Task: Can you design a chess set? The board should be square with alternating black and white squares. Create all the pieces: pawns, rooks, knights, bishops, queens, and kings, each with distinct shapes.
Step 3136:
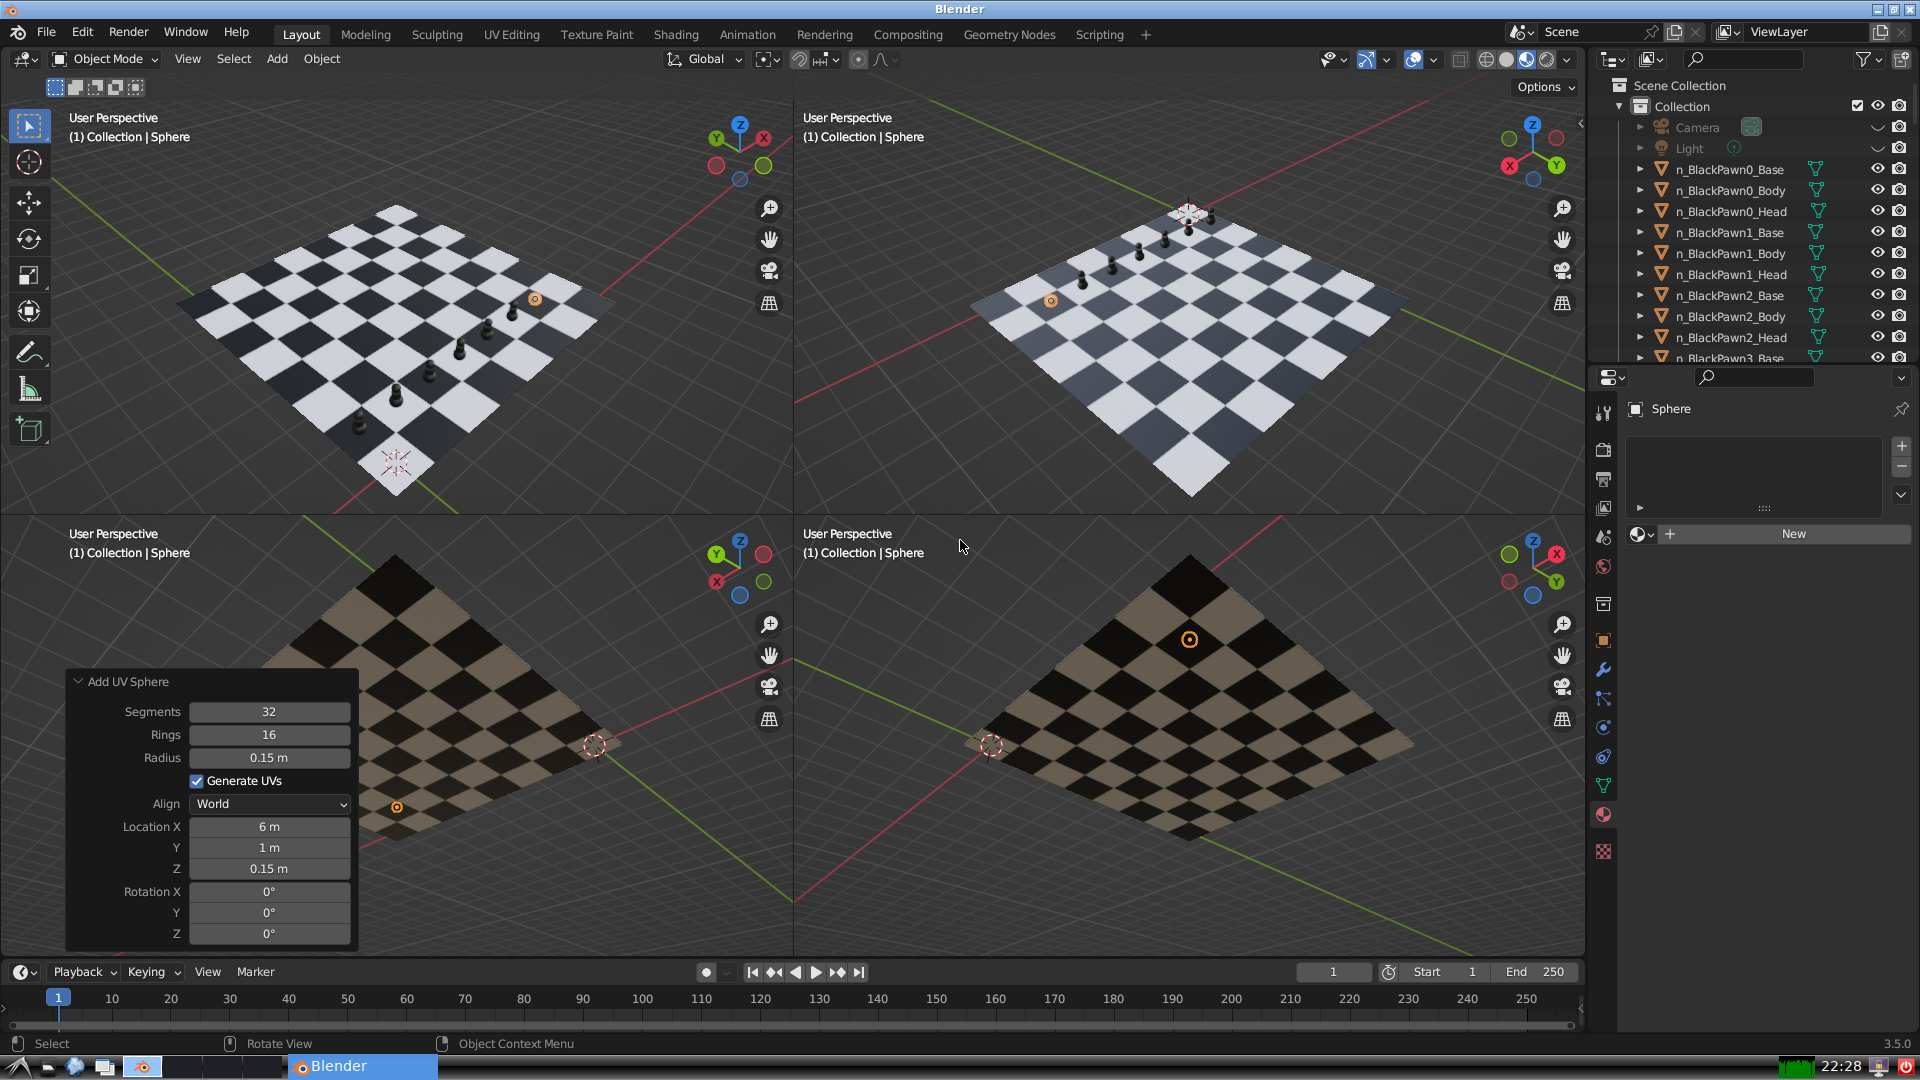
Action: {"mouse_move": [1608, 631]}